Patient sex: F
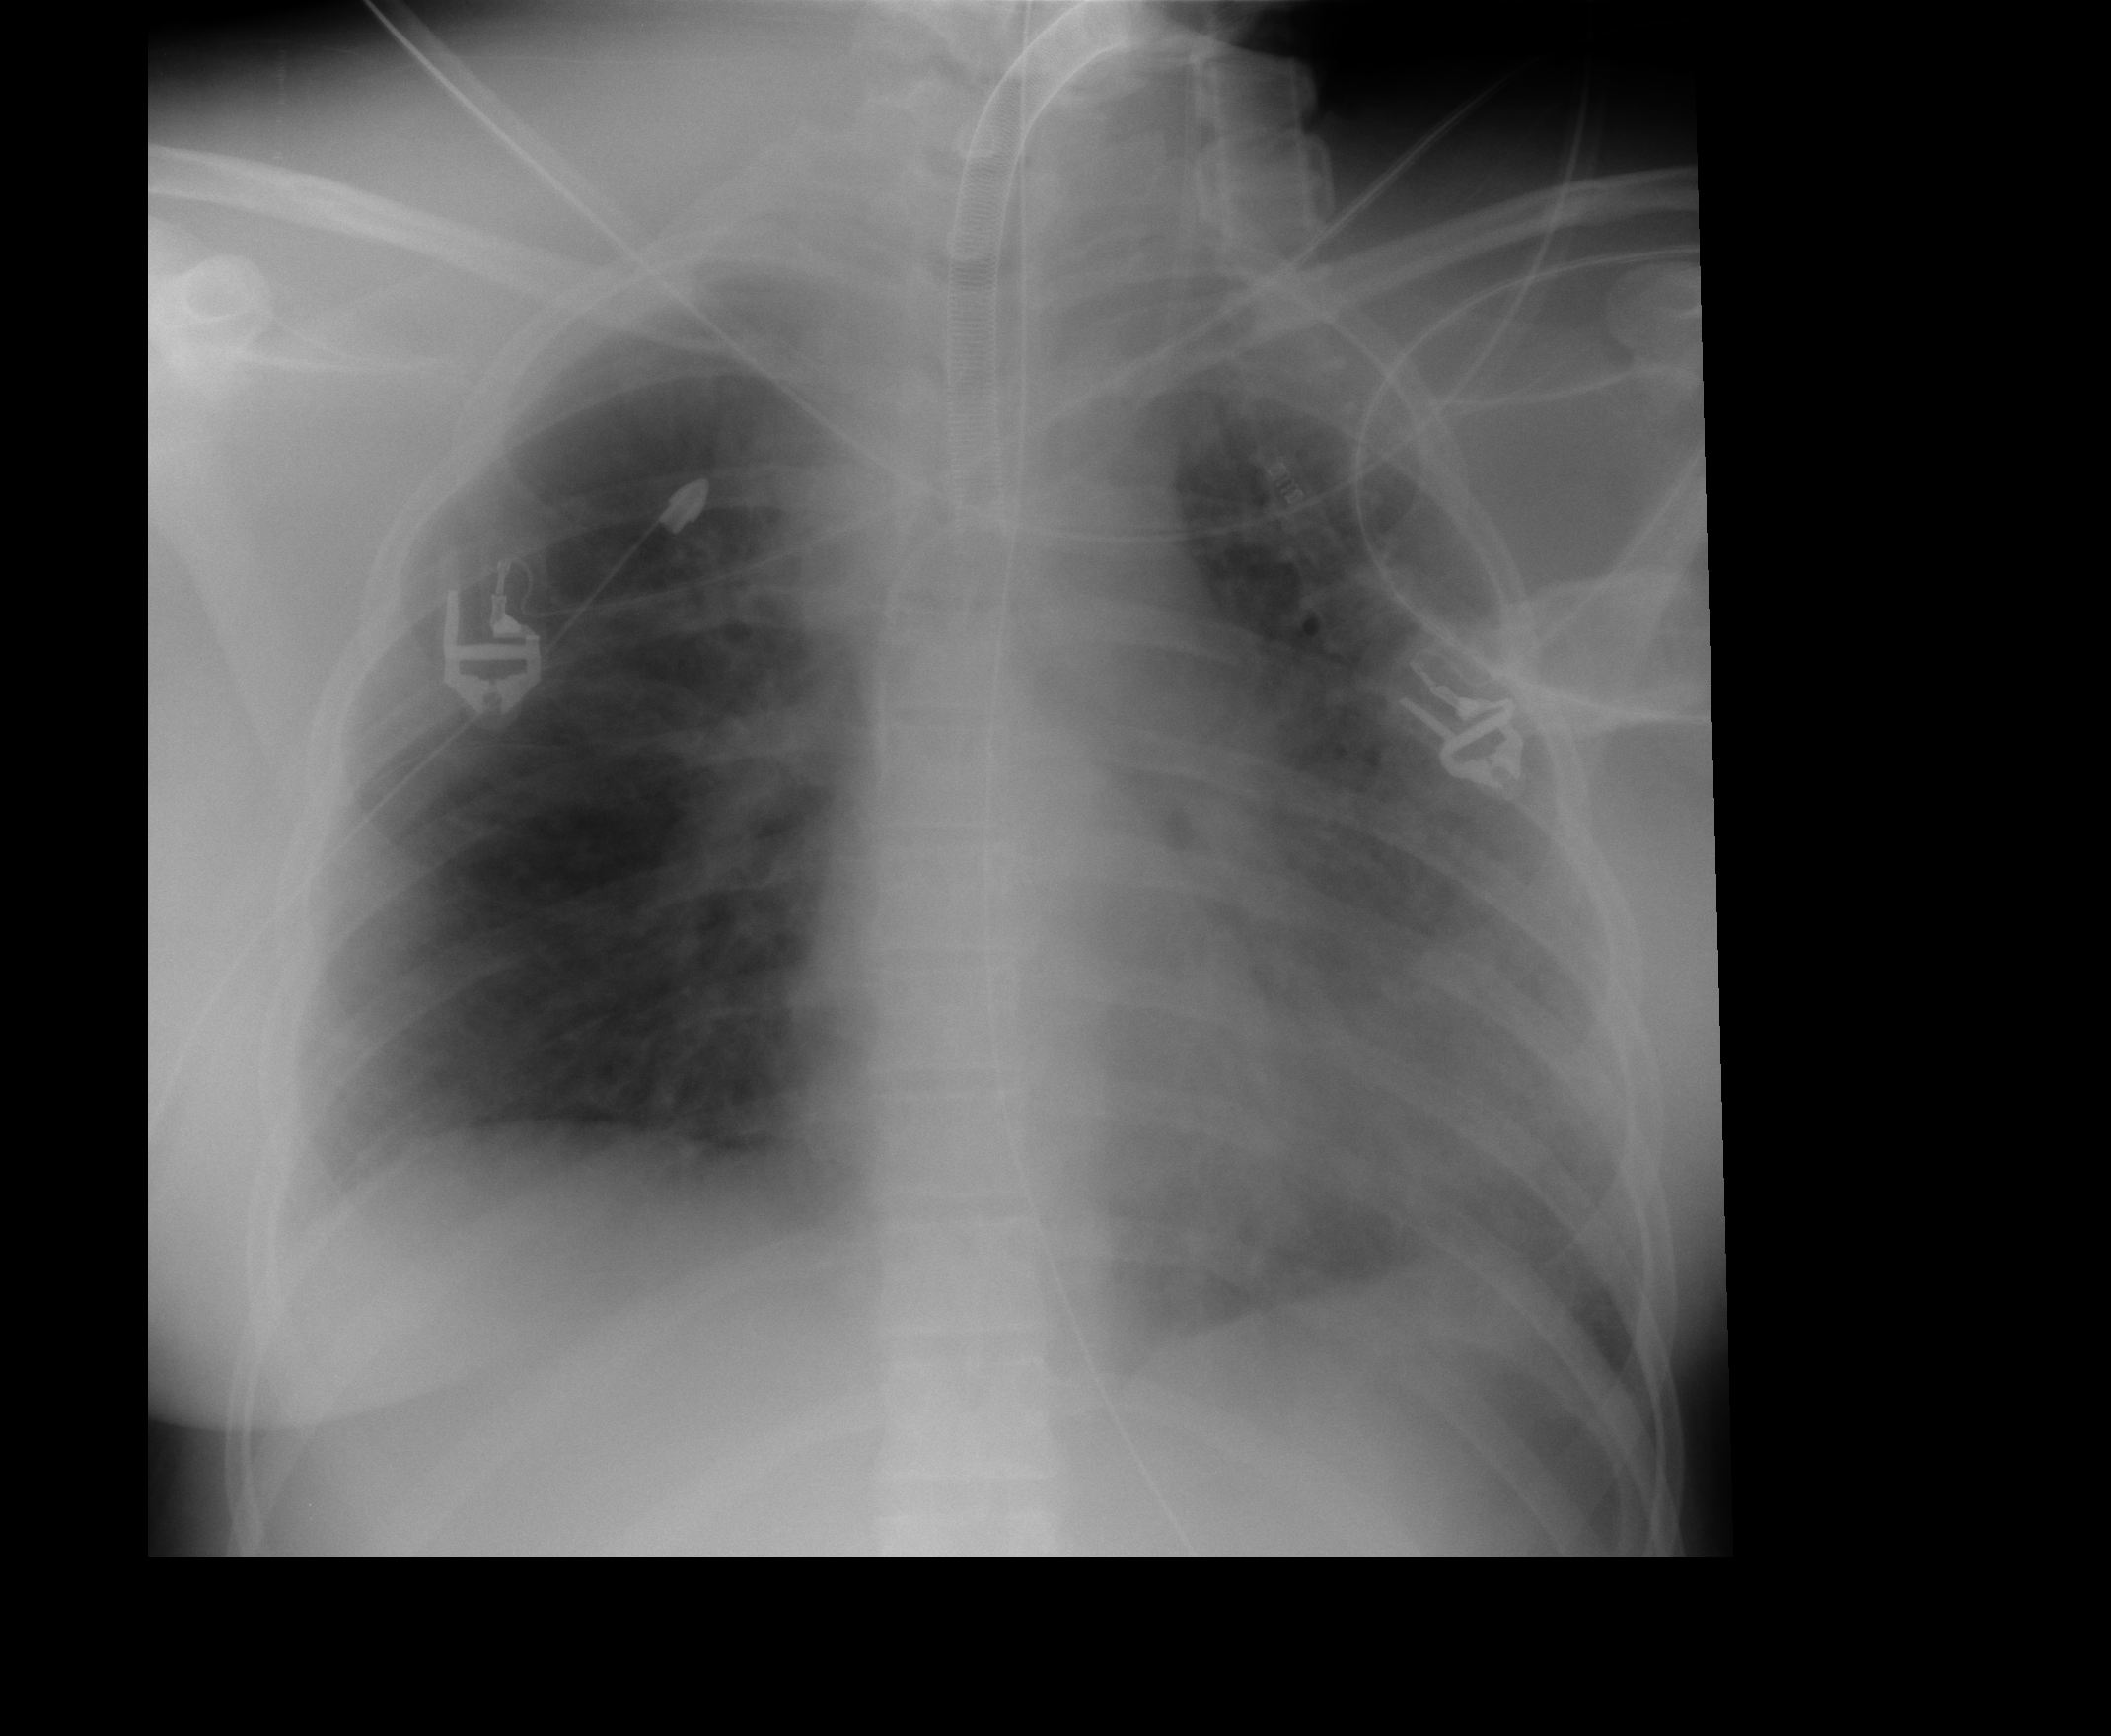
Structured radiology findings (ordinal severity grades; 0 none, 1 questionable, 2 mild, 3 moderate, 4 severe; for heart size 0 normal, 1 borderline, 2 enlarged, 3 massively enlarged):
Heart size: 0
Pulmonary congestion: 1
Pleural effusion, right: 1
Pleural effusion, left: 1
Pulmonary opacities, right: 2
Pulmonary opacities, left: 3
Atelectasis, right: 2
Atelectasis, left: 3